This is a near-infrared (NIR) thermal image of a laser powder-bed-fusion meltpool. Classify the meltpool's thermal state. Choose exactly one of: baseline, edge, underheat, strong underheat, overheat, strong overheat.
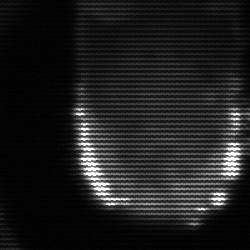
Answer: baseline